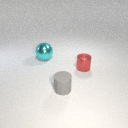
small gray rubber cylinder to the left of small red metal cylinder